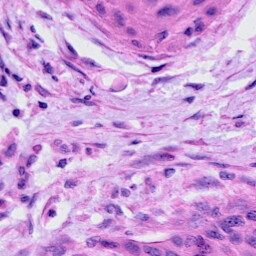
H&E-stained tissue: Cervix